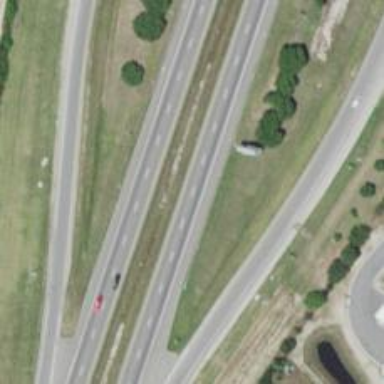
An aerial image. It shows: Motorway.